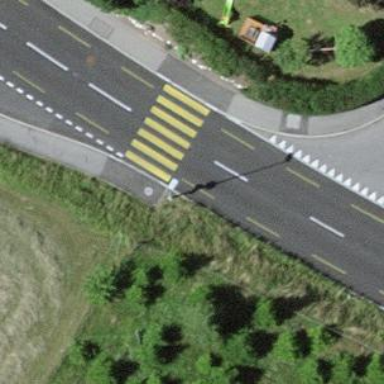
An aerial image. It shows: Uncontrolled zebra crossing with notable zebra markings.